Question: I'm trying to run the following tests for destroying a model object.
Here is one of the tests:
'''
it 'admin destroy' do
login_as(admin)
assert_difference('Topic.count', -1) do
debugger;
delete :destroy, id: topic.id
end
must_redirect_to forums_path
end
'''
This test fails to destroy a Topic model object. Placing a debugger; in the cod produces this;

What is this ''Delete argument destroy needs to be a number?''
My forums destroy test works perfectly. I don't understand what the problem is. Does anyone know what this means. I placed the exact error on Google but it leads to a bunch of links with destroy argument error problems. Help would be appreciated, Thanks.
---------EDIT---------
*At the top of my controller_test file I have let 'let(:topic) { create(:topic) }' from FactoryGirl if anyone was wondering.
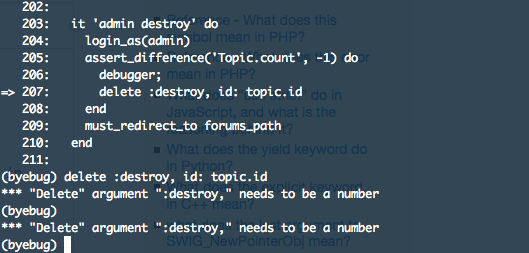
Answer: Your test fails because your topic object is created when 'topic' is first referenced, i.e inside the 'assert_difference' block: the overall count does not change because the topic is both created and destroyed within the block, so the net difference is 0.
If you change the 'let' to 'let!' then the topic will be created earlier and your test should pass.
Your problems at the byebug console are because byebug thinks you are trying to execute byebug's 'delete' command (that removes a breakpoint). You can force what you enter to be evaluated as ruby code with the 'e' command.